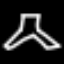
Label: The Eiffel Tower